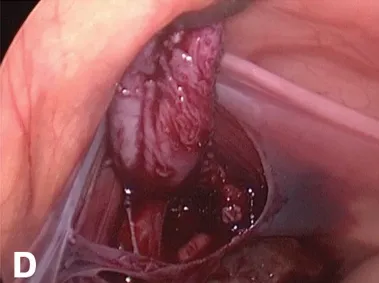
PU after ligation and withdrawal of cystoscope.
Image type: medical_photograph (other_medical_photograph)